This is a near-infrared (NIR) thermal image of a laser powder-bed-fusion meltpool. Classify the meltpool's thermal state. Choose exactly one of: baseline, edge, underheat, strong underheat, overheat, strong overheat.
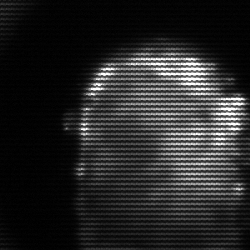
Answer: baseline